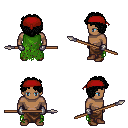
a pixel art fantasy rpg character, male body template, human, dark skin, green tattered cape, robe skirt, black curly afro hairstyle, red bandana, metal gloves, brown shoes, spear, four views (front, back, left, right), 2x2 character sprite sheet, small pixel art, hard edges, no anti-aliasing